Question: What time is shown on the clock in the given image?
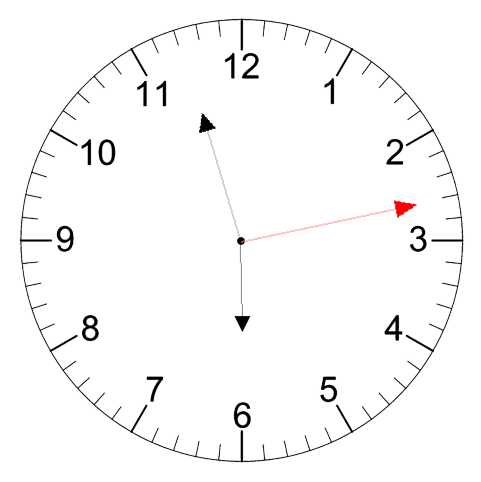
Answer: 05:57:13